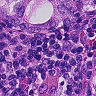
Metastatic tissue present: yes